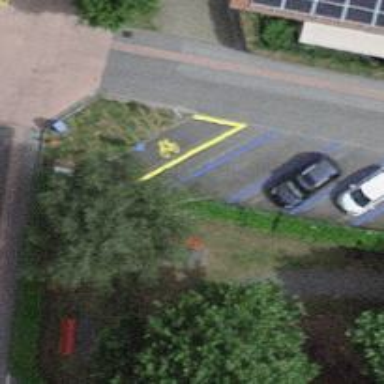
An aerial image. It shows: Bicycle rental service.